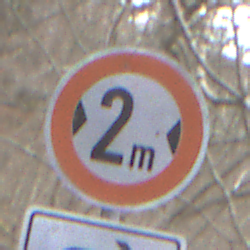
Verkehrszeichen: TatsaechlicheBreite2
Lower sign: RichtungsangabeDurchPfeile5
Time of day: MorningAfternoon
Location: Outdoor (Nature)
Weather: PartlyCloudy
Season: NotSpecified
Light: Natural